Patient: sex F, age 61
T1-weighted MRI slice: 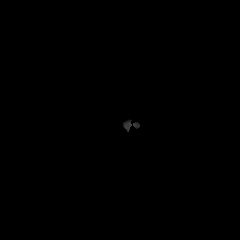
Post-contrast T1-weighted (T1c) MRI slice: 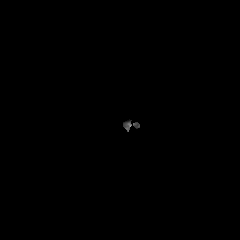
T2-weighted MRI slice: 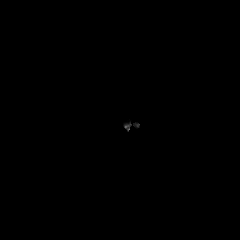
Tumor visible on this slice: no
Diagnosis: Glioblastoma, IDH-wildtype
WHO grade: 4